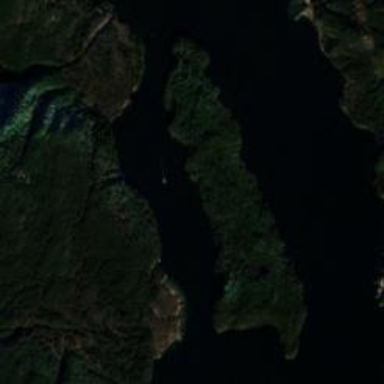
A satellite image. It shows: Island with natural coastline.